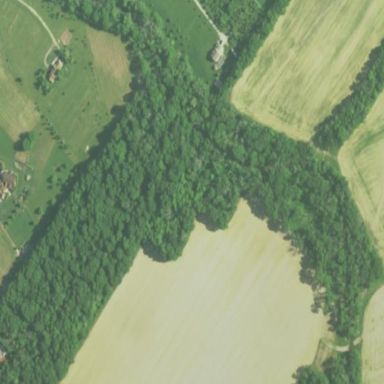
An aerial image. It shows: Serene woodland landscape.